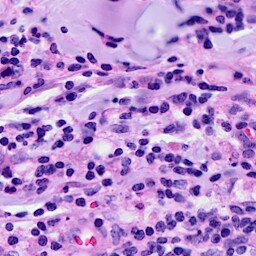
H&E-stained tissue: Breast